Question: I have a functioning Twitter bot (<URL> deployed on Heroku that stills shows this error:

The logs show a error H14, which I believe is occuring simply because the dyno is shut down while my bot is waiting ('setInterval') between posts, correct?
'''
2019-04-23T22:26:16.989176+00:00 app[api]: Release v81 created by user <user>
2019-04-23T22:26:16.989176+00:00 app[api]: Deploy ... by user <user>
2019-04-23T22:26:17.000000+00:00 app[api]: Build succeeded
2019-04-23T22:26:18.042459+00:00 heroku[worker.1]: Stopping all processes with SIGTERM
2019-04-23T22:26:18.104139+00:00 heroku[worker.1]: Process exited with status 143
2019-04-23T22:26:19.664782+00:00 heroku[worker.1]: Starting process with command 'node app.js'
2019-04-23T22:26:20.333252+00:00 heroku[worker.1]: State changed from starting to up
2019-04-23T22:27:53.987454+00:00 heroku[router]: at=error code=H14 desc="No web processes running" method=GET path="/" host=<host> request_id=<id> fwd="<fwd>" dyno= connect= service= status=503 bytes= protocol=https
2019-04-23T22:27:54.206902+00:00 heroku[router]: at=error code=H14 desc="No web processes running" method=GET path="/favicon.ico" host=<host> request_id=<id> fwd="<fwd>" dyno= connect= service= status=503 bytes= protocol=https
'''
Here's the code. 'setInterval' calls the 'tweeter()' function once every six hours. The function gets some data from a Heroku PostgreSQL database, formats it, and posts it to Twitter as one or more Tweets.
'''
function tweeter() {
stafferInfo = {};
tweetString = '';
let pool = new pg.Pool({
connectionString: process.env.DATABASE_URL,
ssl: true
} || config.db);
pool.connect()
.then(client => {
pgClient = client;
return pgClient.query(randomRow)
.then(res => {
stafferInfo = res.rows[0]; // (1) GET INFO FROM DB AND SET VARIABLE
// console.log(stafferInfo);
})
.catch(err => console.error('Error executing first psql query', err.stack));
})
.then(() => {
return pgClient.query(updateTweeted) // (2) UPDATE "TWEETED" COUNT
.then(res => {
// console.log(res);
})
.catch(err => console.error('Error executing second psql query', err.stack));
})
.then(() => { // (3) POST TWEET
tweetString = formatTweet(stafferInfo);
if (('${tweetString} (data from ProPublica's Trump Town dataset)').length <= (280)) {
tweetString += ' (data from ProPublica's Trump Town dataset)'
}
else if (tweetString.length <= 280) {
console.log(tweetString);
sendTweet(tweetString);
if (stafferInfo.linkedin_url) {
console.log(formatLinkedIn(stafferInfo));
sendTweet(formatLinkedIn(stafferInfo));
}
if (stafferInfo.resume_document_url) {
console.log(formatResume(stafferInfo));
sendTweet(formatResume(stafferInfo));
}
if (stafferInfo.financial_disclosure_url) {
console.log(formatFinancialDisclosure(stafferInfo));
sendTweet(formatFinancialDisclosure(stafferInfo));
}
if (stafferInfo.ethics_waiver_url) {
console.log(formatEthicsWaiver(stafferInfo));
sendTweet(formatEthicsWaiver(stafferInfo));
}
}
else {
console.log('Tweet is longer than 280 characters: ${tweetString}');
}
})
.catch(err => {
console.error('Error acquiring client: ', err.stack); // IF ERROR THROW TO CONSOLE
})
.finally(() => { // EITHER WAY SHUT DOWN CLIENT & POOL AFTER
if (pgClient) {
pgClient.release();
}
pool.end(); // pool shutdown
});
}
// tweeter(); // For testing
setInterval(tweeter, 6*60*60*1000);
'''
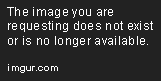
Answer: Your bot does not start an HTTP server so you shouldn't expect it to respond to a request.
If you'd like to have your bot respond to HTTP requests, you can install express, and have it respond with some kind of status. First install 'express'
'''
npm install express
'''
And then add to your bot:
'''
const express = require('express');
const app = express();
const port = 3000;
let tweet_count = 0;
// Insert your bot here
// And modify it to increment 'tweet_count' when it sends a msg
app.get('/', (req, res) => res.send('Twitter bot is up and running! Tweets sent: ${tweet_count}'));
app.listen(port, () => console.log('Twitter bot http server listening on port ${port}!'));
'''